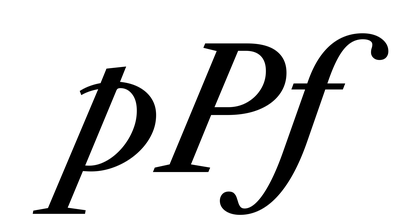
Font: LibreCaslonText-Italic_Medium_Italic